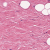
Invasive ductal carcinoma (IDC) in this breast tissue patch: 0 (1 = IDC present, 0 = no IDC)